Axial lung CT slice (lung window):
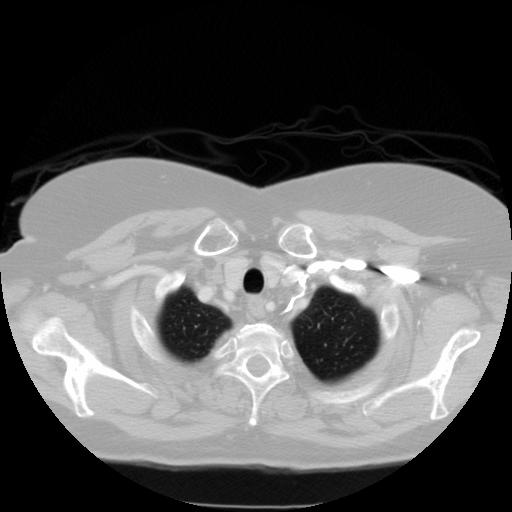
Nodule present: no